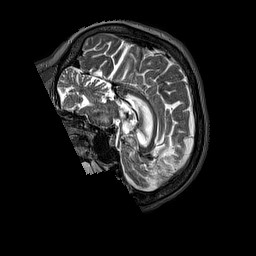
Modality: T2w
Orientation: sagittal
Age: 75
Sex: female
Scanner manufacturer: siemens
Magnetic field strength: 3 T
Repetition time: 3.2 s
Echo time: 0.567 s